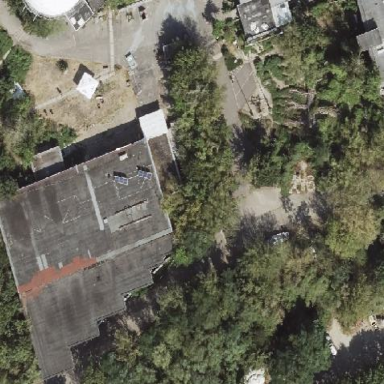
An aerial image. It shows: Ruins of building with flat roof.